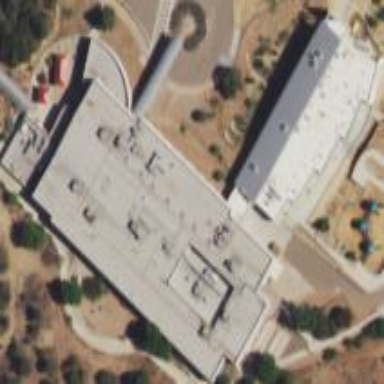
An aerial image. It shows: School building.